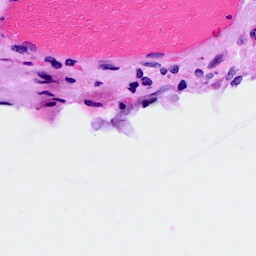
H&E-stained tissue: Breast